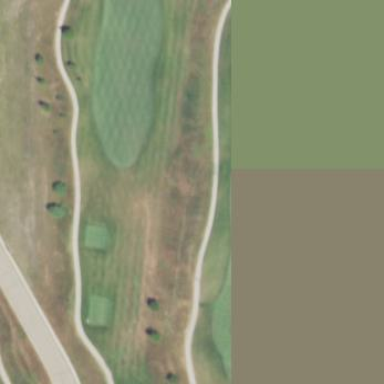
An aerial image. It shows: Rough area on grassy golf course.